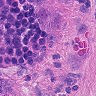
Metastatic tissue present: yes